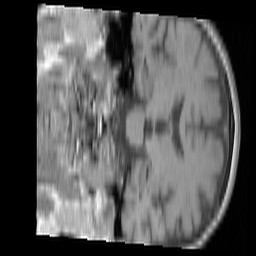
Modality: T1w
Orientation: coronal
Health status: ill
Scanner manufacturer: siemens
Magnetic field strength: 3 T
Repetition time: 0.44 s
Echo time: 0.00266 s